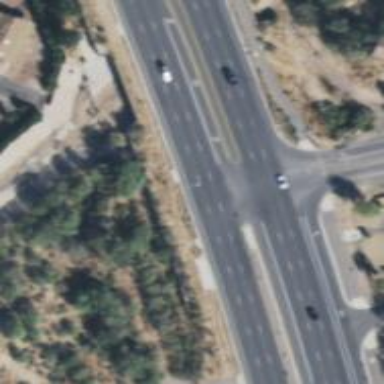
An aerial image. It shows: Trunk highway.